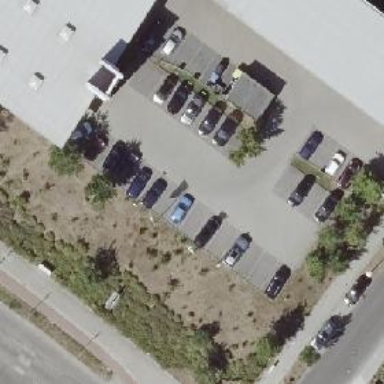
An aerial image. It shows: Parking area with surface.